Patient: sex M, age 49
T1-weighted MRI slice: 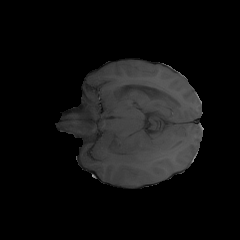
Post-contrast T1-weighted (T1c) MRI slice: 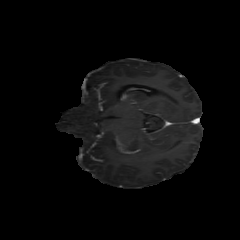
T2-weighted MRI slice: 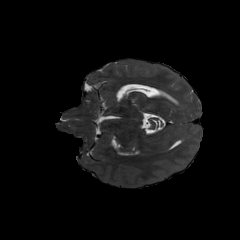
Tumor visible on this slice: no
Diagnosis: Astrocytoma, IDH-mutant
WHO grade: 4